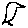
Label: bird